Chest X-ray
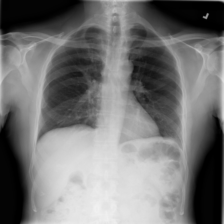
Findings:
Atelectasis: negative
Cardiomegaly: negative
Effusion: negative
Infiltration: negative
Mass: negative
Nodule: negative
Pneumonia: negative
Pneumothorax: negative
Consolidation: negative
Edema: negative
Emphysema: negative
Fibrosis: negative
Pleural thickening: negative
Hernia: negative